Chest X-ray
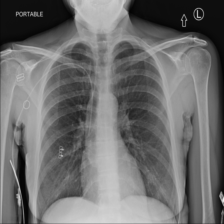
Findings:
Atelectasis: negative
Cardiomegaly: negative
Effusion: negative
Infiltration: negative
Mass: negative
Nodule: negative
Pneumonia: negative
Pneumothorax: negative
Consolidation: negative
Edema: negative
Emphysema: negative
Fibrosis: negative
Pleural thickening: negative
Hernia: negative